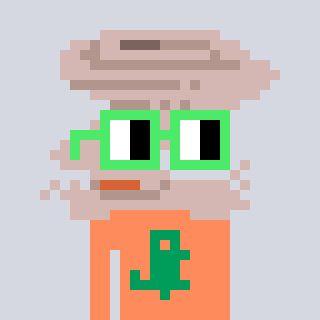
a pixel art character with square light green glasses, a tornado-shaped head and a peachy-colored body on a cool background